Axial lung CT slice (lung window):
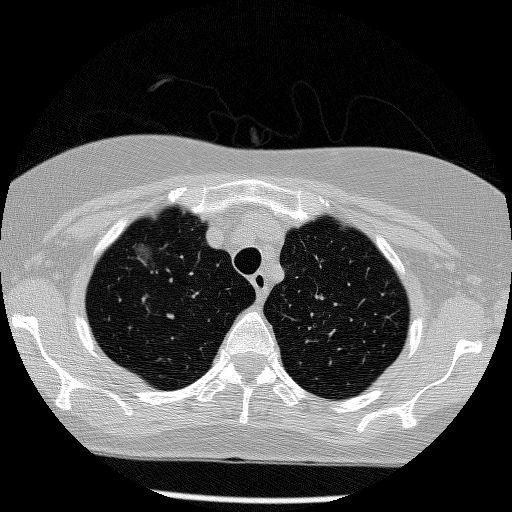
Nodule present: yes
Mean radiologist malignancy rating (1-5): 4.5